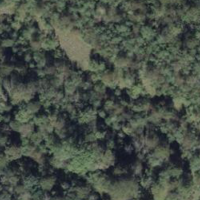
EUNIS habitat code: 32
Species observed at this site:
Salvia glutinosa